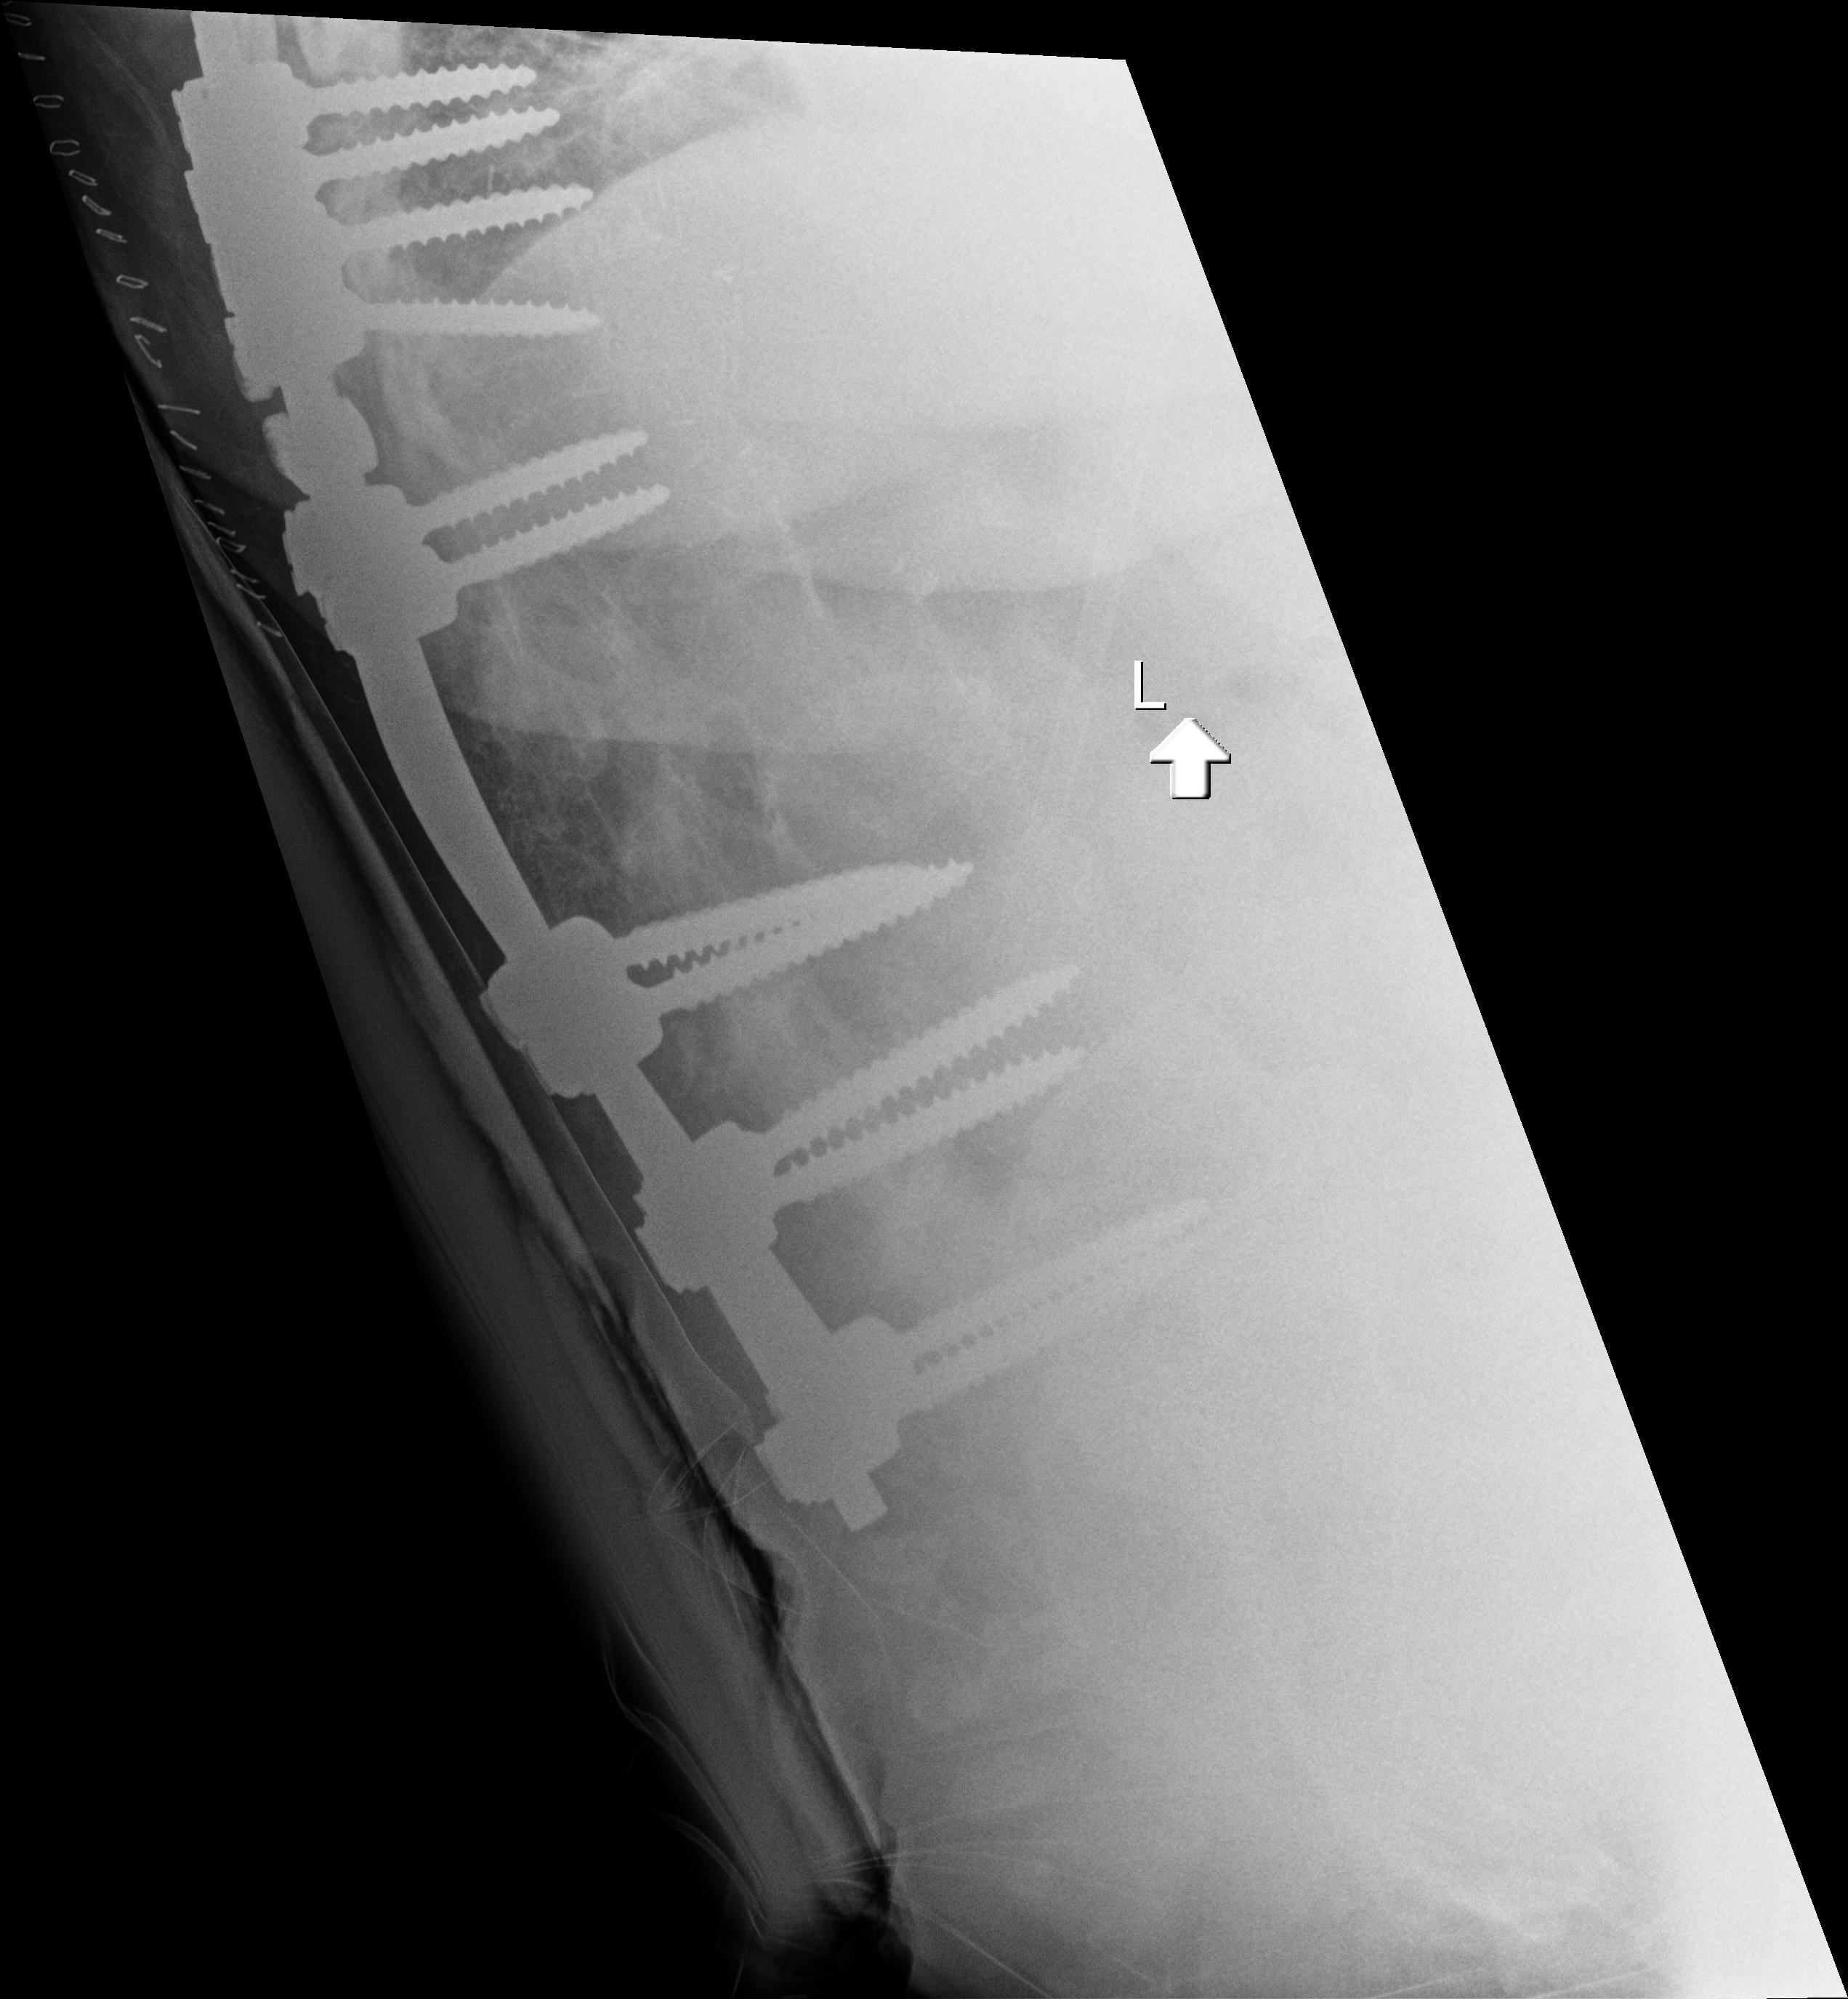
View: LATERAL
Implant manufacturer: medtronic solera